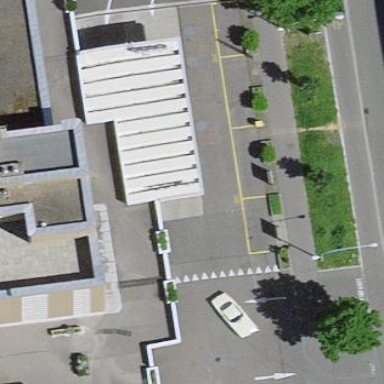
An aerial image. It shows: View of roof of building.